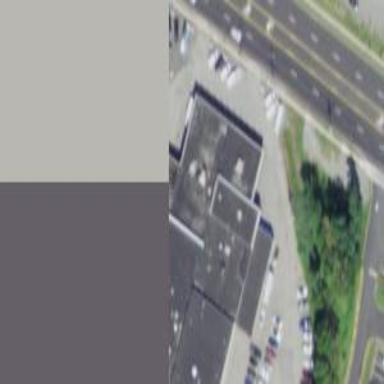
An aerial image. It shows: Retail building.